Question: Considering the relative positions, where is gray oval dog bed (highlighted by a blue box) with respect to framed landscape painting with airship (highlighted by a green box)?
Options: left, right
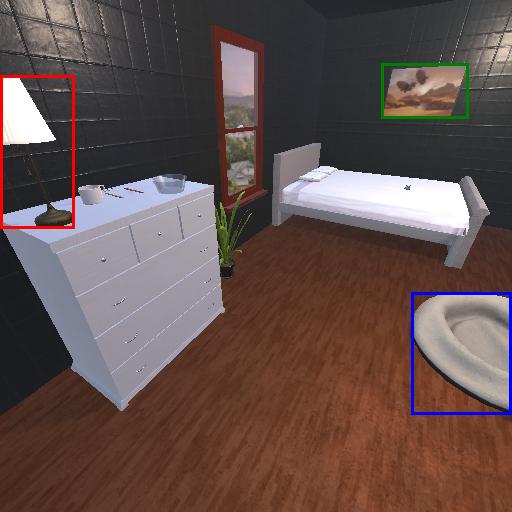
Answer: left